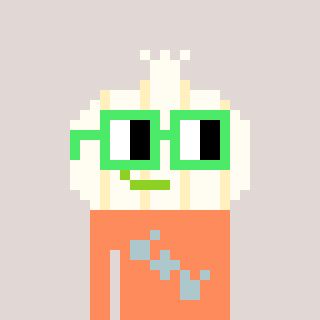
a pixel art character with square light green glasses, a garlic-shaped head and a peachy-colored body on a warm background